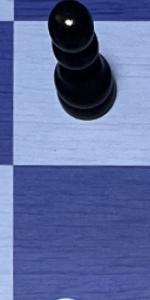
Label: Empty